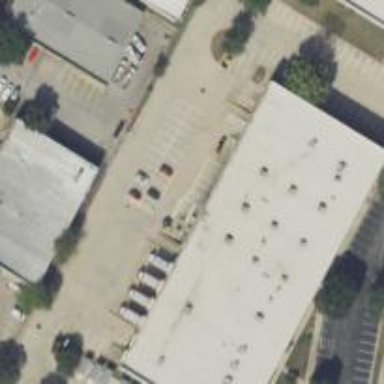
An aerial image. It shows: Commercial building.